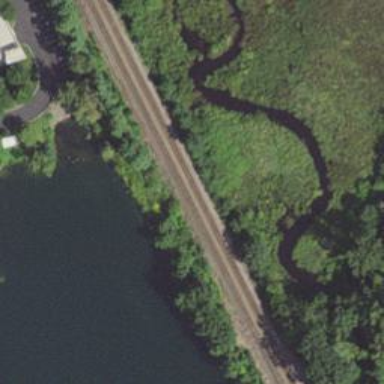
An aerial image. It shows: Disused railway spur.